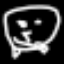
Label: frog